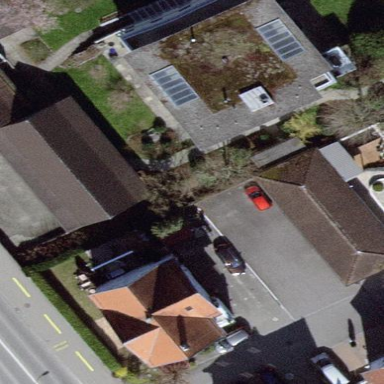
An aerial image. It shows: Simple house.